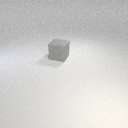
large gray rubber cube